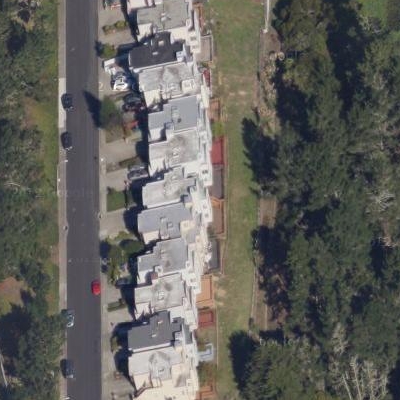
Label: fResident